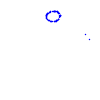
Particle: kaon